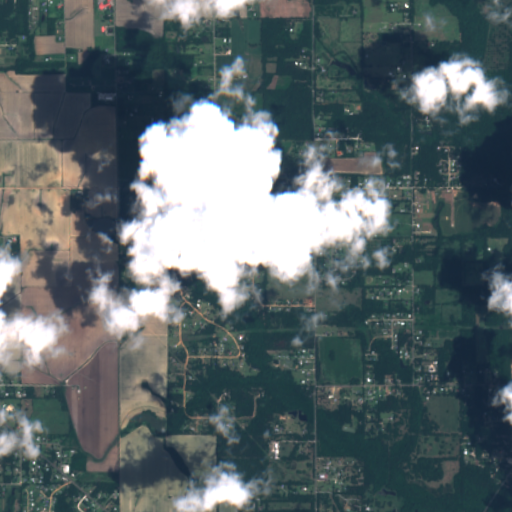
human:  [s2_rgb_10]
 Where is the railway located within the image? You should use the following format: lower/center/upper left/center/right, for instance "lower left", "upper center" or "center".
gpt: The railway is located in the upper of the image.
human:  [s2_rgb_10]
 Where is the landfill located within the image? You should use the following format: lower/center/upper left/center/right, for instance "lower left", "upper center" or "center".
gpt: There is no landfill in the image.